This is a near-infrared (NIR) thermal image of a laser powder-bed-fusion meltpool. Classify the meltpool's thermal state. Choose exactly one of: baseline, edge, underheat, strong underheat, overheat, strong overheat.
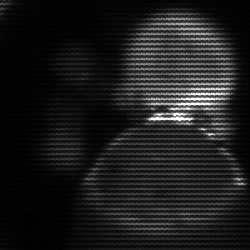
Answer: edge